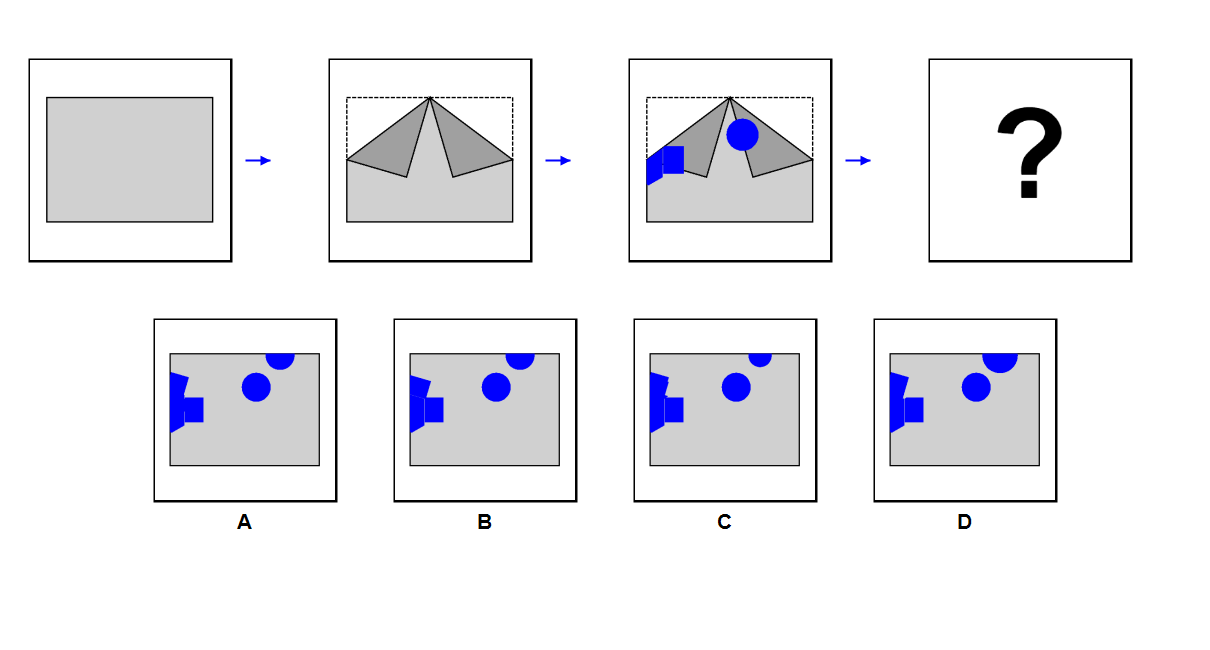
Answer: B